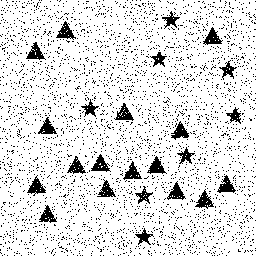
Squares: 0
Triangles: 16
Stars: 8
Total shapes: 24